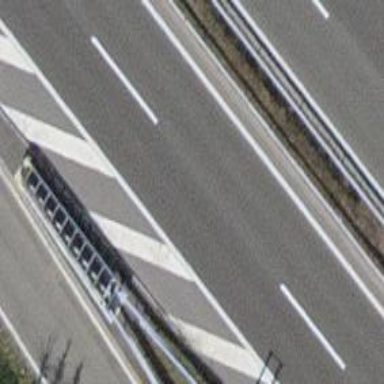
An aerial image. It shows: View of motorway.